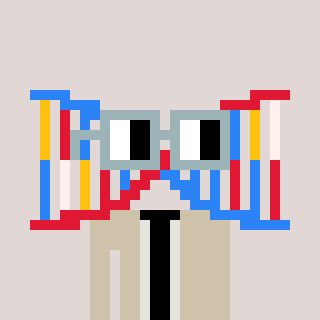
a pixel art character with square dark gray glasses, a dna-shaped head and a bege-colored body on a warm background